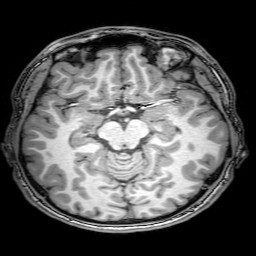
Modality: T1w
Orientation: coronal